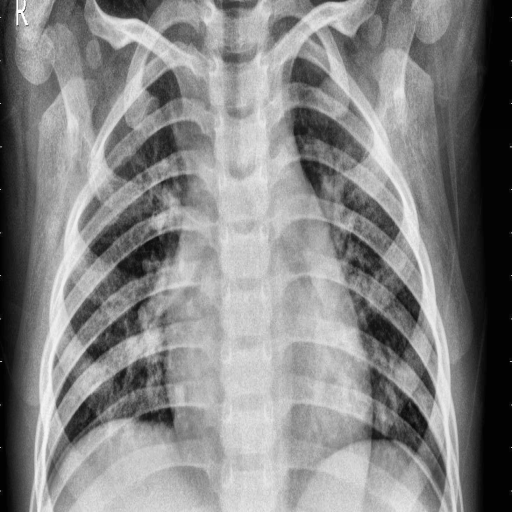
Finding: PNEUMONIA